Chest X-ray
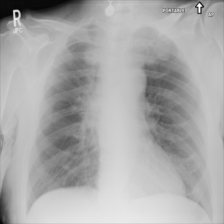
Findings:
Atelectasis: negative
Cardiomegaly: negative
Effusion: negative
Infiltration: negative
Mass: negative
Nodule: negative
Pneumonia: negative
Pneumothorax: negative
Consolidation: negative
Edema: negative
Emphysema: negative
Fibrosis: negative
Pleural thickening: positive
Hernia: negative